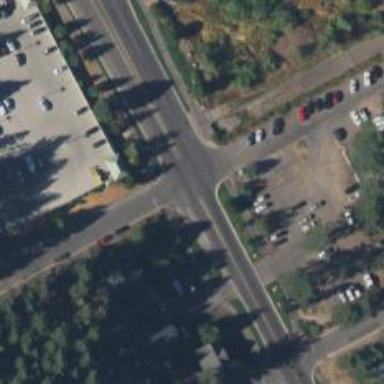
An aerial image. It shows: Secondary road with separate asphalt sidewalks.